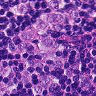
Metastatic tissue present: yes